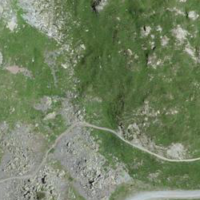
EUNIS habitat code: 26
Species observed at this site:
Phoenicurus ochruros